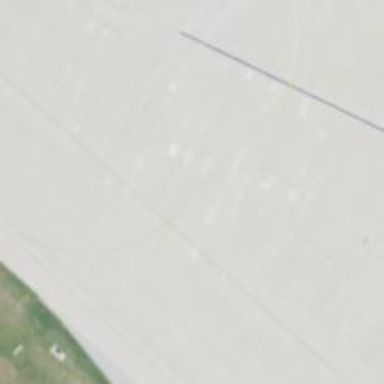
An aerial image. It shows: Image of taxiway at airport.